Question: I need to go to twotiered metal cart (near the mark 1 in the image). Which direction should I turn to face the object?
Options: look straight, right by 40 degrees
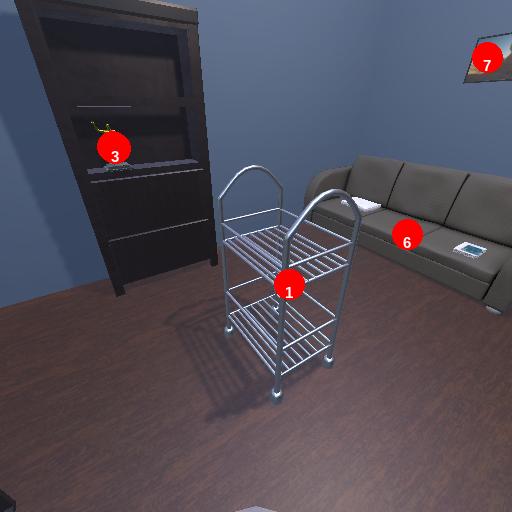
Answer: look straight